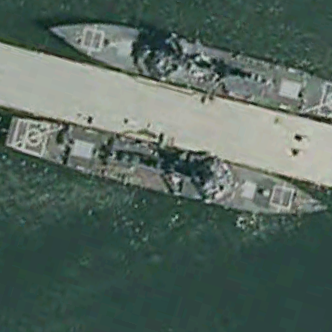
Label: destroyer